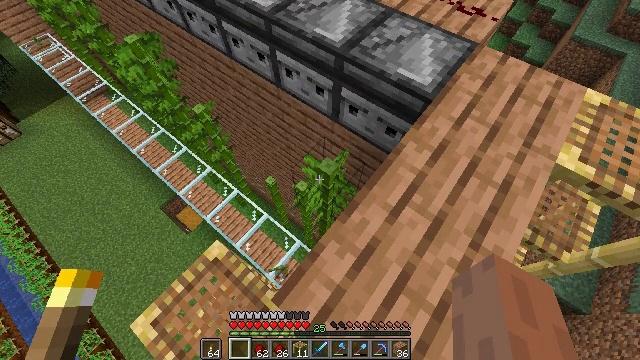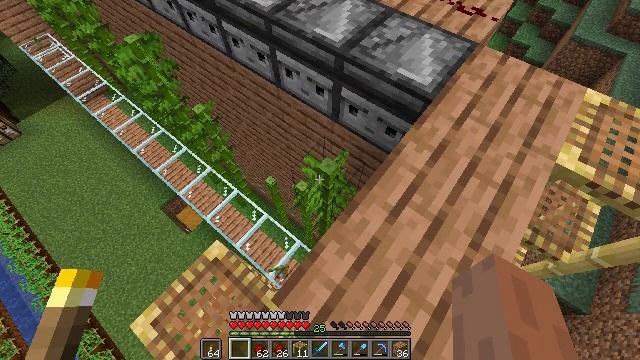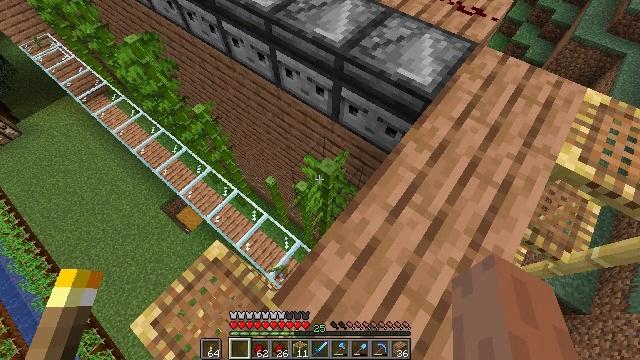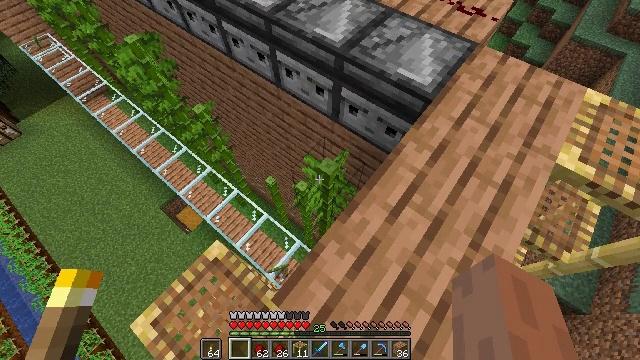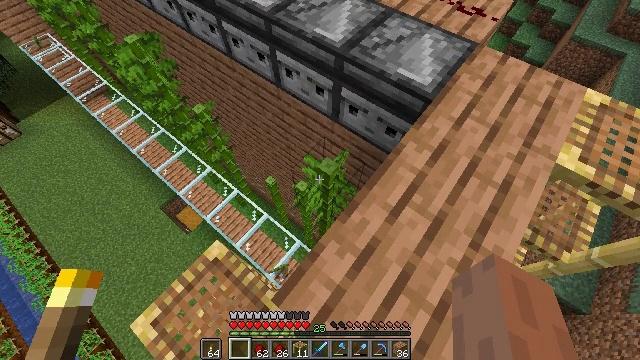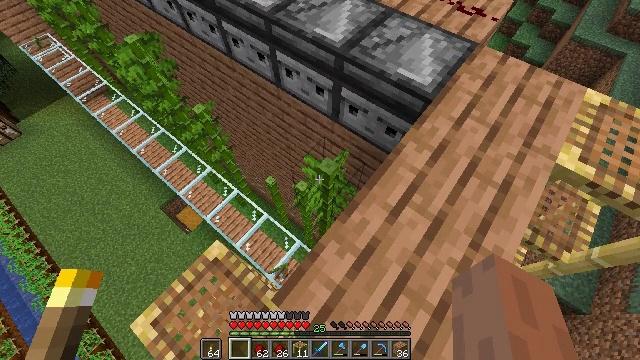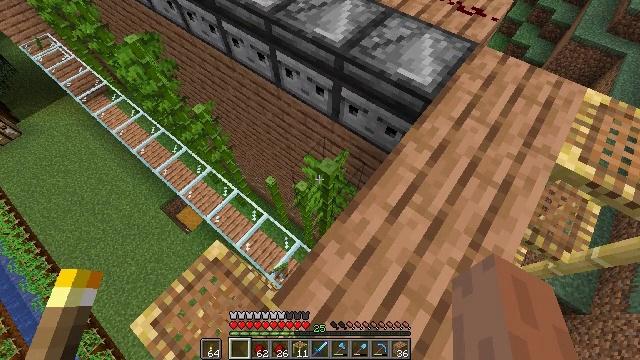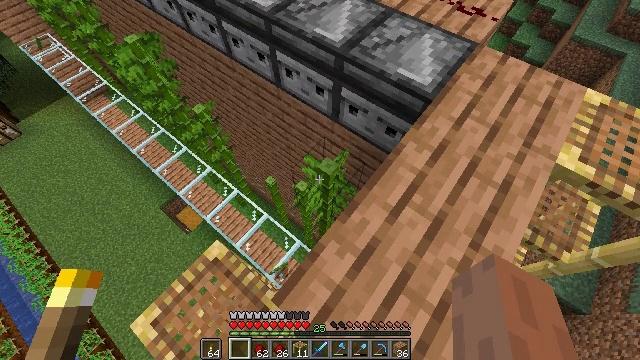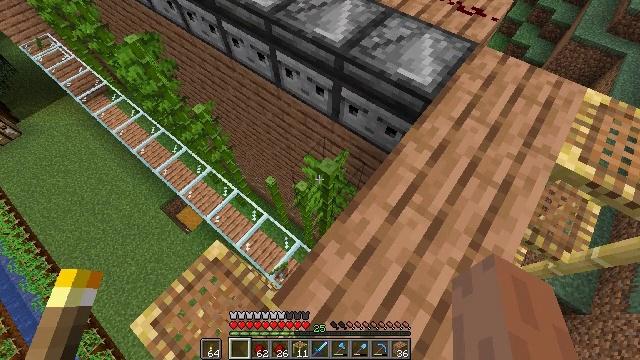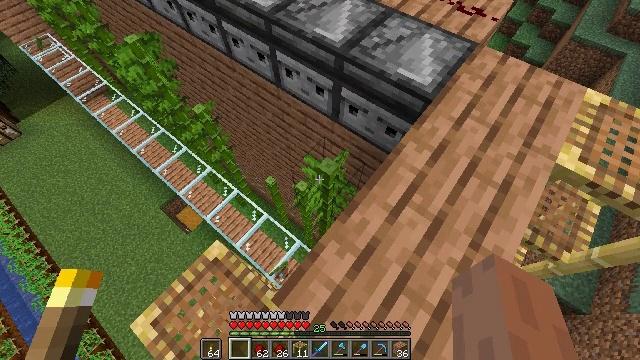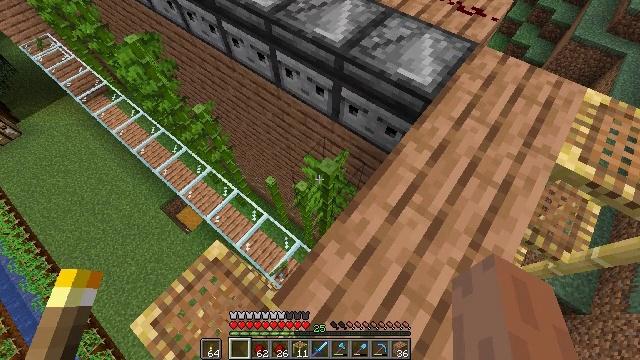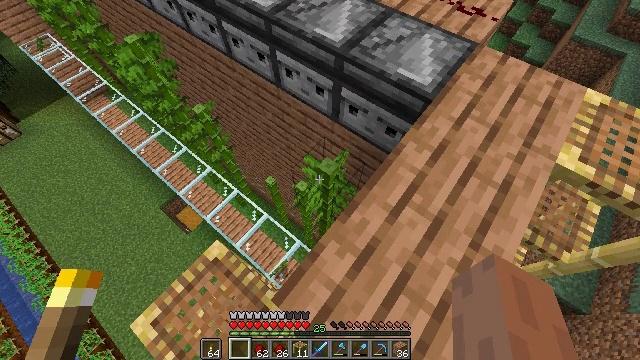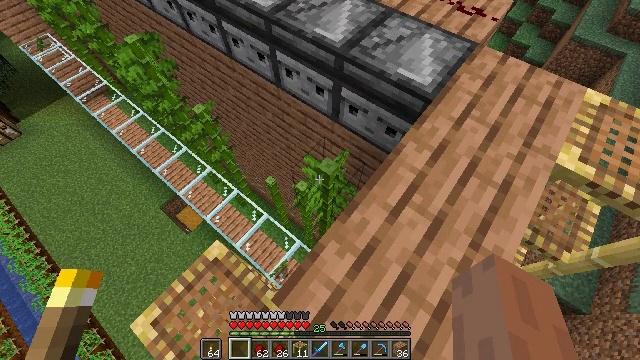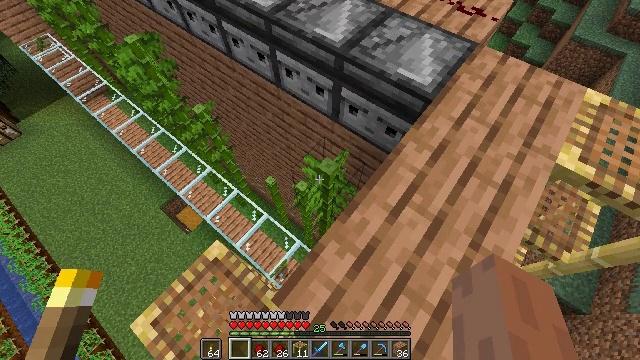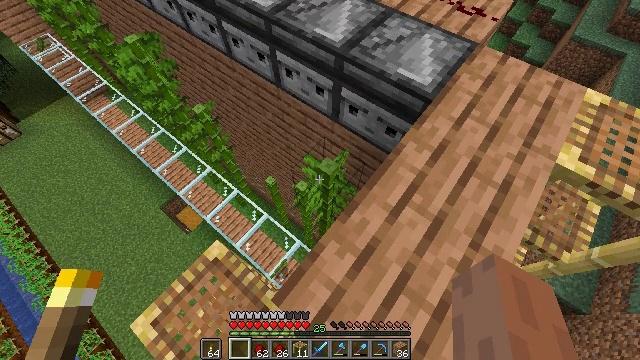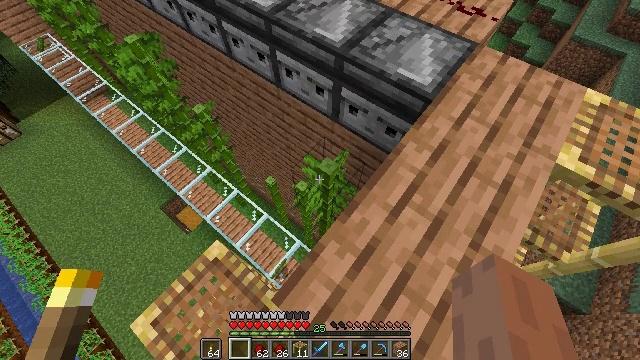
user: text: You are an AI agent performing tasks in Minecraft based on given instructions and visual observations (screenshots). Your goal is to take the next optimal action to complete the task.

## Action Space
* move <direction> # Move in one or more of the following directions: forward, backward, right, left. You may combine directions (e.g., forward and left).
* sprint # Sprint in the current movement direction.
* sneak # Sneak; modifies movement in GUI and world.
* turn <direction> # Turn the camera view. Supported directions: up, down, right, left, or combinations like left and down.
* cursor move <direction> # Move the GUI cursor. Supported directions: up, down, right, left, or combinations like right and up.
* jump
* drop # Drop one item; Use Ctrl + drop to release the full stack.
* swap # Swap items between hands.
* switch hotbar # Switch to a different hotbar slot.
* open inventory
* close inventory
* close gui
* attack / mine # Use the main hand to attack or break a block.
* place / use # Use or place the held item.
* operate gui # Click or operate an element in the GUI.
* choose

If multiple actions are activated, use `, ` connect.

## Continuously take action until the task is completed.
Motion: motion action
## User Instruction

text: Attack bamboo to gather it.
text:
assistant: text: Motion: no_op
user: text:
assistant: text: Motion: no_op
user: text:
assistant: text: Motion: no_op
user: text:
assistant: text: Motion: no_op
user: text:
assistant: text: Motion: no_op
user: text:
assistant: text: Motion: no_op
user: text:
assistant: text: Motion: no_op
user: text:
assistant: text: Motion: no_op
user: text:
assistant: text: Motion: no_op
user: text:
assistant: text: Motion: no_op
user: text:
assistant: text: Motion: no_op
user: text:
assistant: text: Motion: no_op
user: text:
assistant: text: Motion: no_op
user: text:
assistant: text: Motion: no_op
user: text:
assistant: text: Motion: no_op
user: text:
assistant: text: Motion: no_op
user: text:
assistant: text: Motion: no_op
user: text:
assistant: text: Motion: no_op
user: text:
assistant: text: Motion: no_op
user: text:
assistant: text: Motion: no_op
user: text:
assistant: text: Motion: no_op
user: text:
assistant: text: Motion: no_op
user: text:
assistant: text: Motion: no_op
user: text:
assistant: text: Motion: no_op
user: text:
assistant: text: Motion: no_op
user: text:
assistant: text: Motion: no_op
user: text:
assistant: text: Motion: no_op
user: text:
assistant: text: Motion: no_op
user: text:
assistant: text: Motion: no_op
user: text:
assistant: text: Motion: no_op